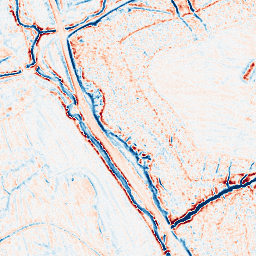
Category: edge_preserving
Decomposition family: bilateral
Decomposition parameters: d: 9
sigma_color: 75
sigma_space: 50
Upsampling method: quartic
Upsampling parameters: scale: 8
Upsampling scale: 8